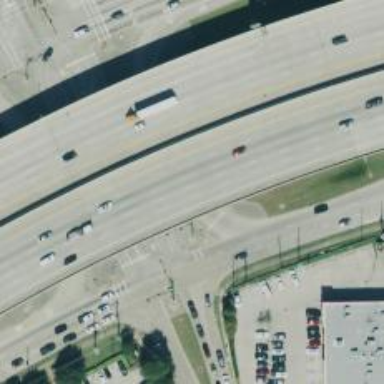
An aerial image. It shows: Frontage road connected to secondary link.